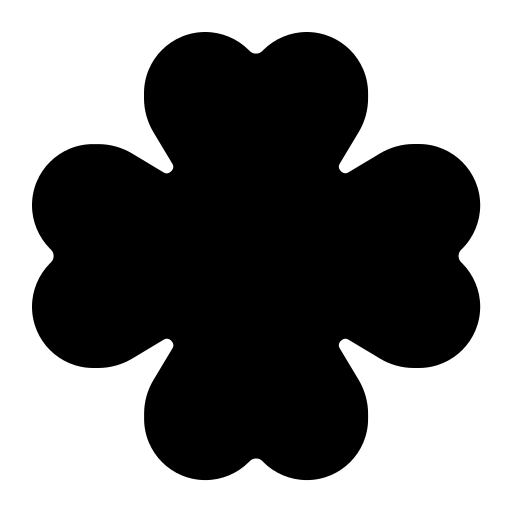
Tags: icon, FontAwesome, fa-icon, solid, clover